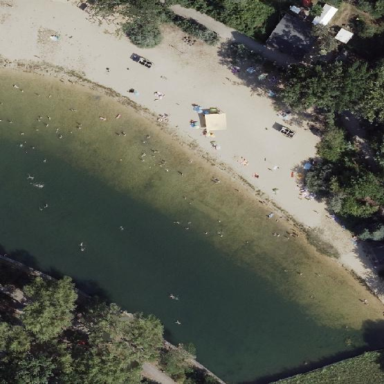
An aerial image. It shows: Sandy beach with natural surroundings.